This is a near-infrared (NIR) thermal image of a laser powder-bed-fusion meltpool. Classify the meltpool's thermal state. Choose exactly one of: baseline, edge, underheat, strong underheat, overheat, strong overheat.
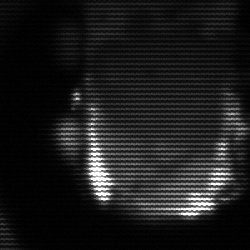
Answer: baseline